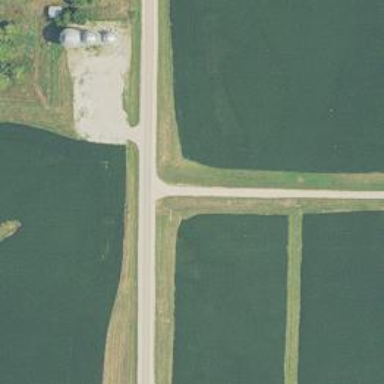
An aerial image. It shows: Secondary road.